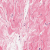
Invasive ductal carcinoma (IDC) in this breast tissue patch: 0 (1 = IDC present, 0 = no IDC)